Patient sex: F
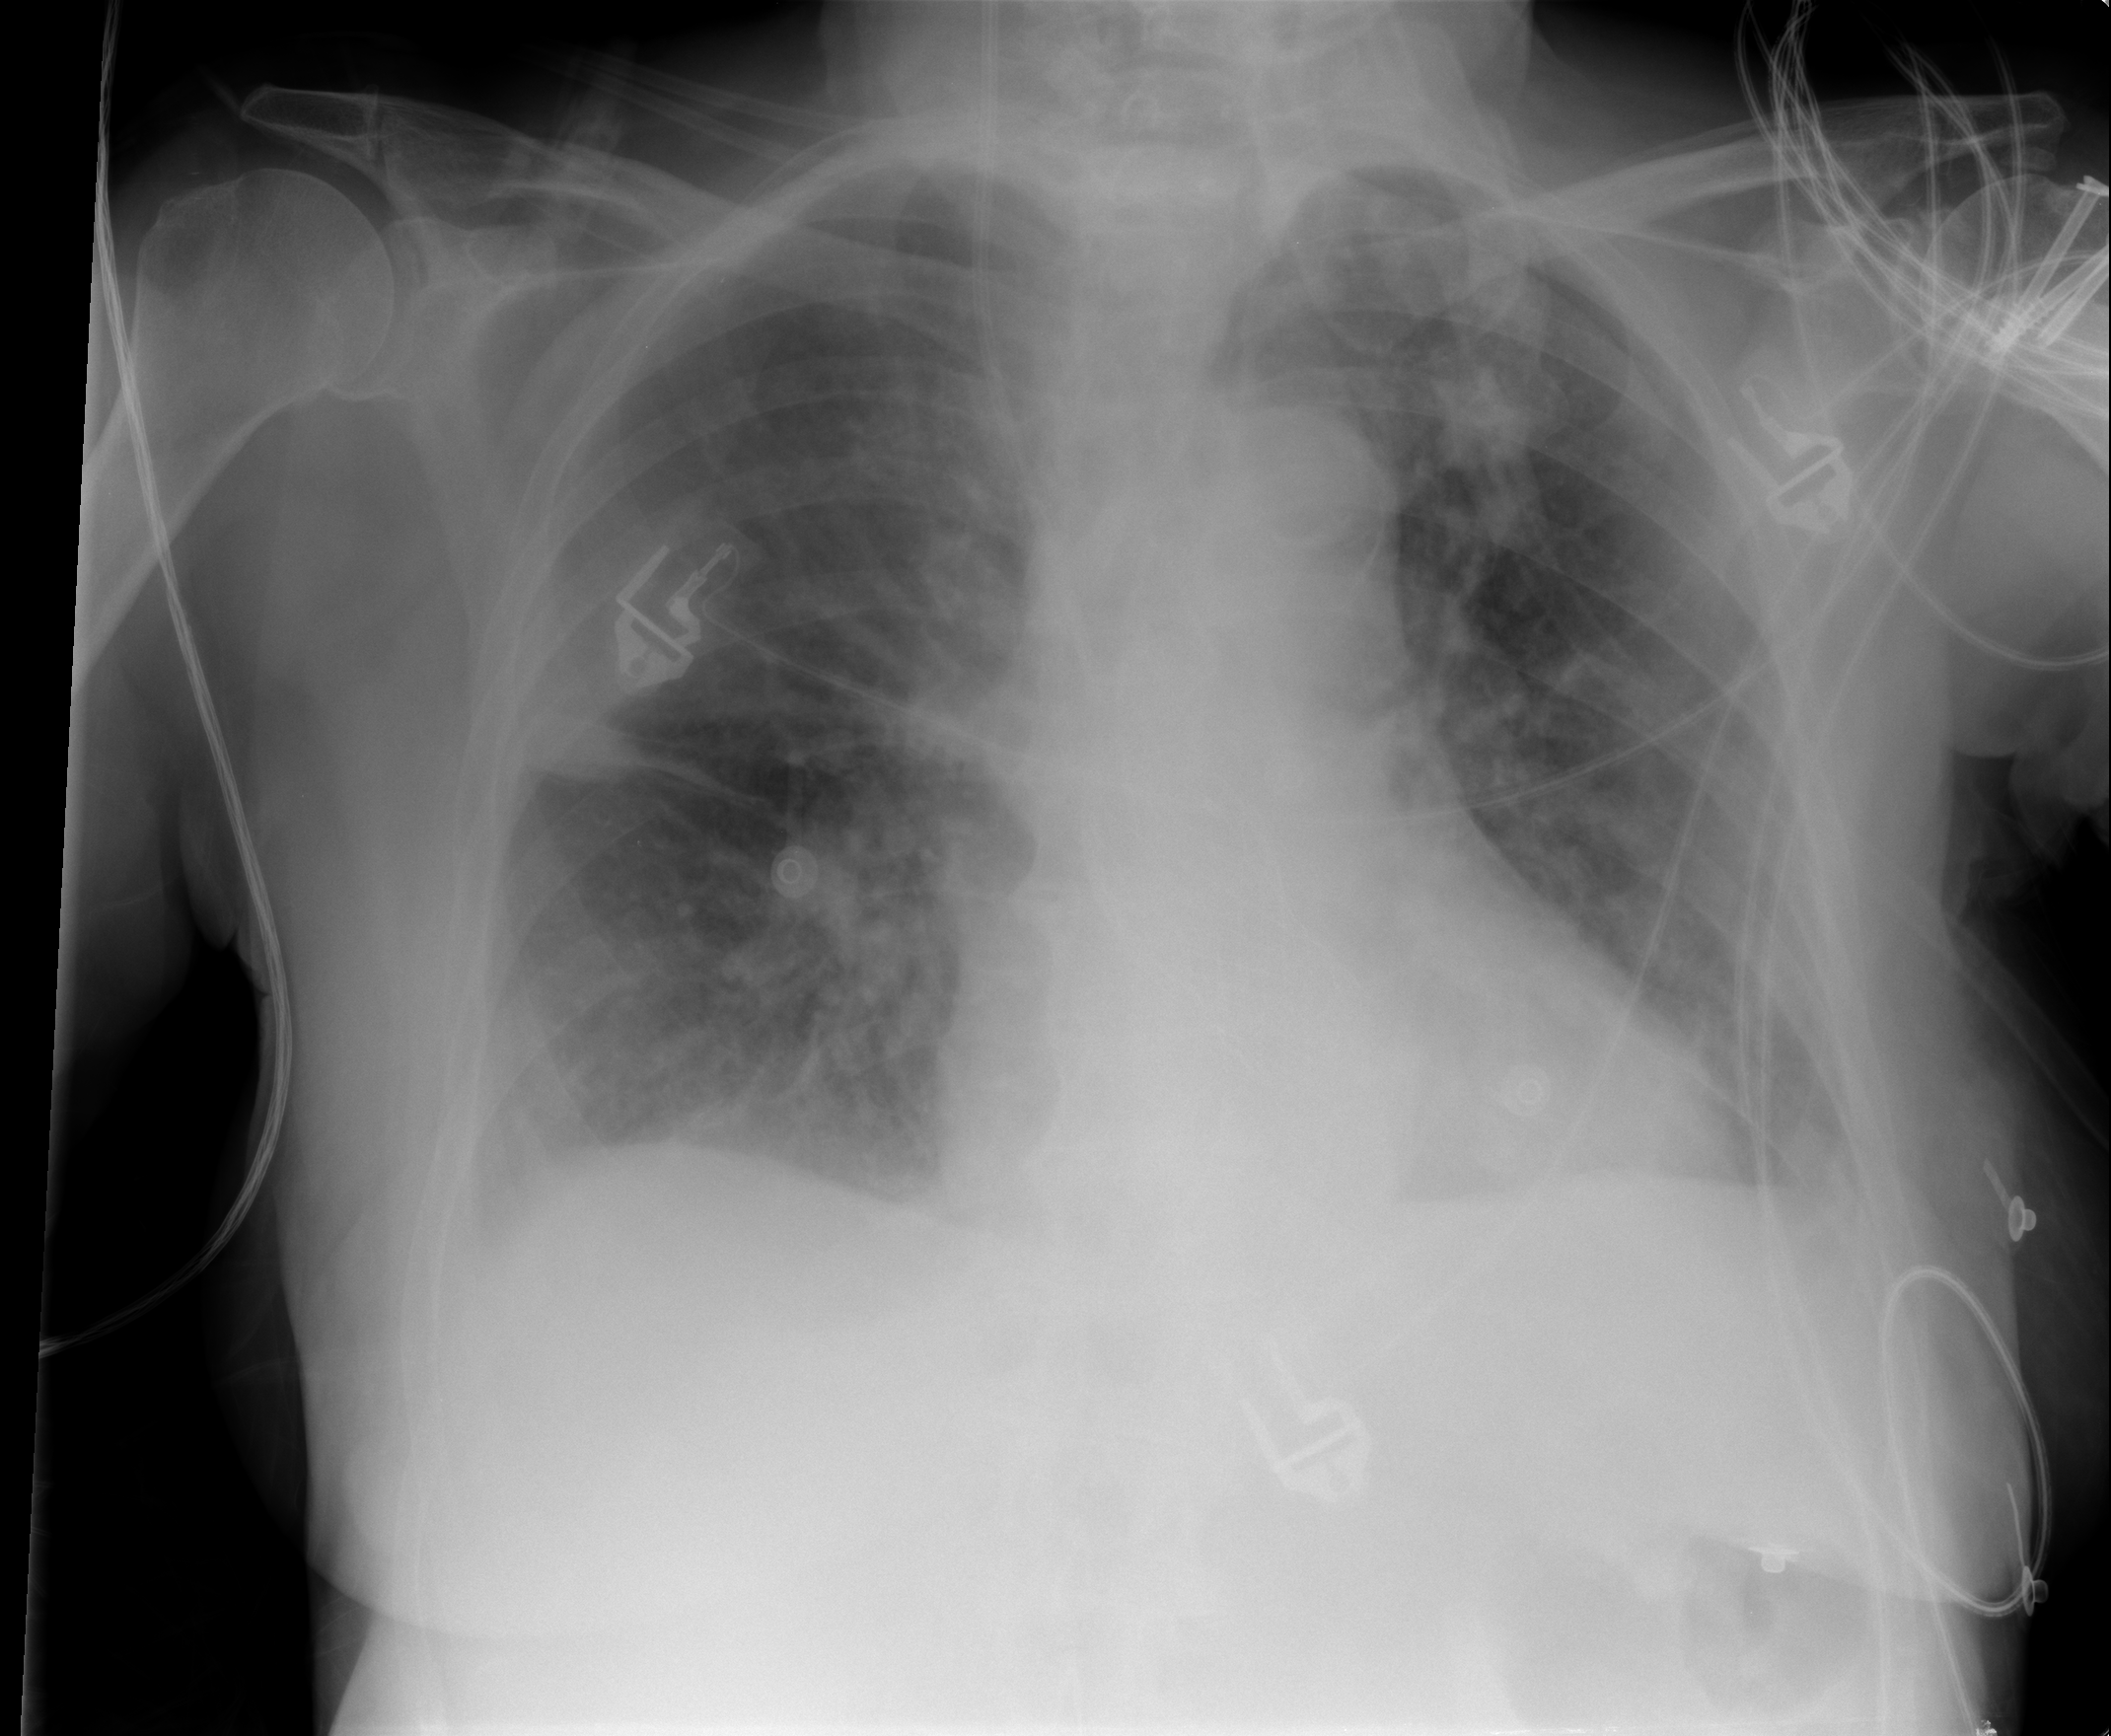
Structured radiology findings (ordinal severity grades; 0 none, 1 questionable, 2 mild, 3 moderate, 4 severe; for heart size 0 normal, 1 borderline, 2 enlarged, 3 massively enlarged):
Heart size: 0
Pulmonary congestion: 2
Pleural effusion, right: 0
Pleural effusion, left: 0
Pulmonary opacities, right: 0
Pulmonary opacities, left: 0
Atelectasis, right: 0
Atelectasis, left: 0